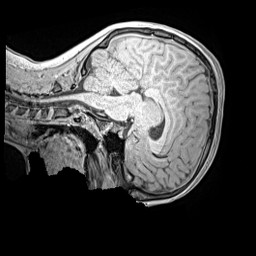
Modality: MP2RAGE
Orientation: sagittal
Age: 9
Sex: female
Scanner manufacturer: siemens
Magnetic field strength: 3 T
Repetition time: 4 s
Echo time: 0.00299 s